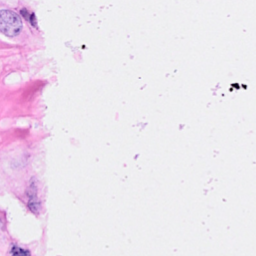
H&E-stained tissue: Breast